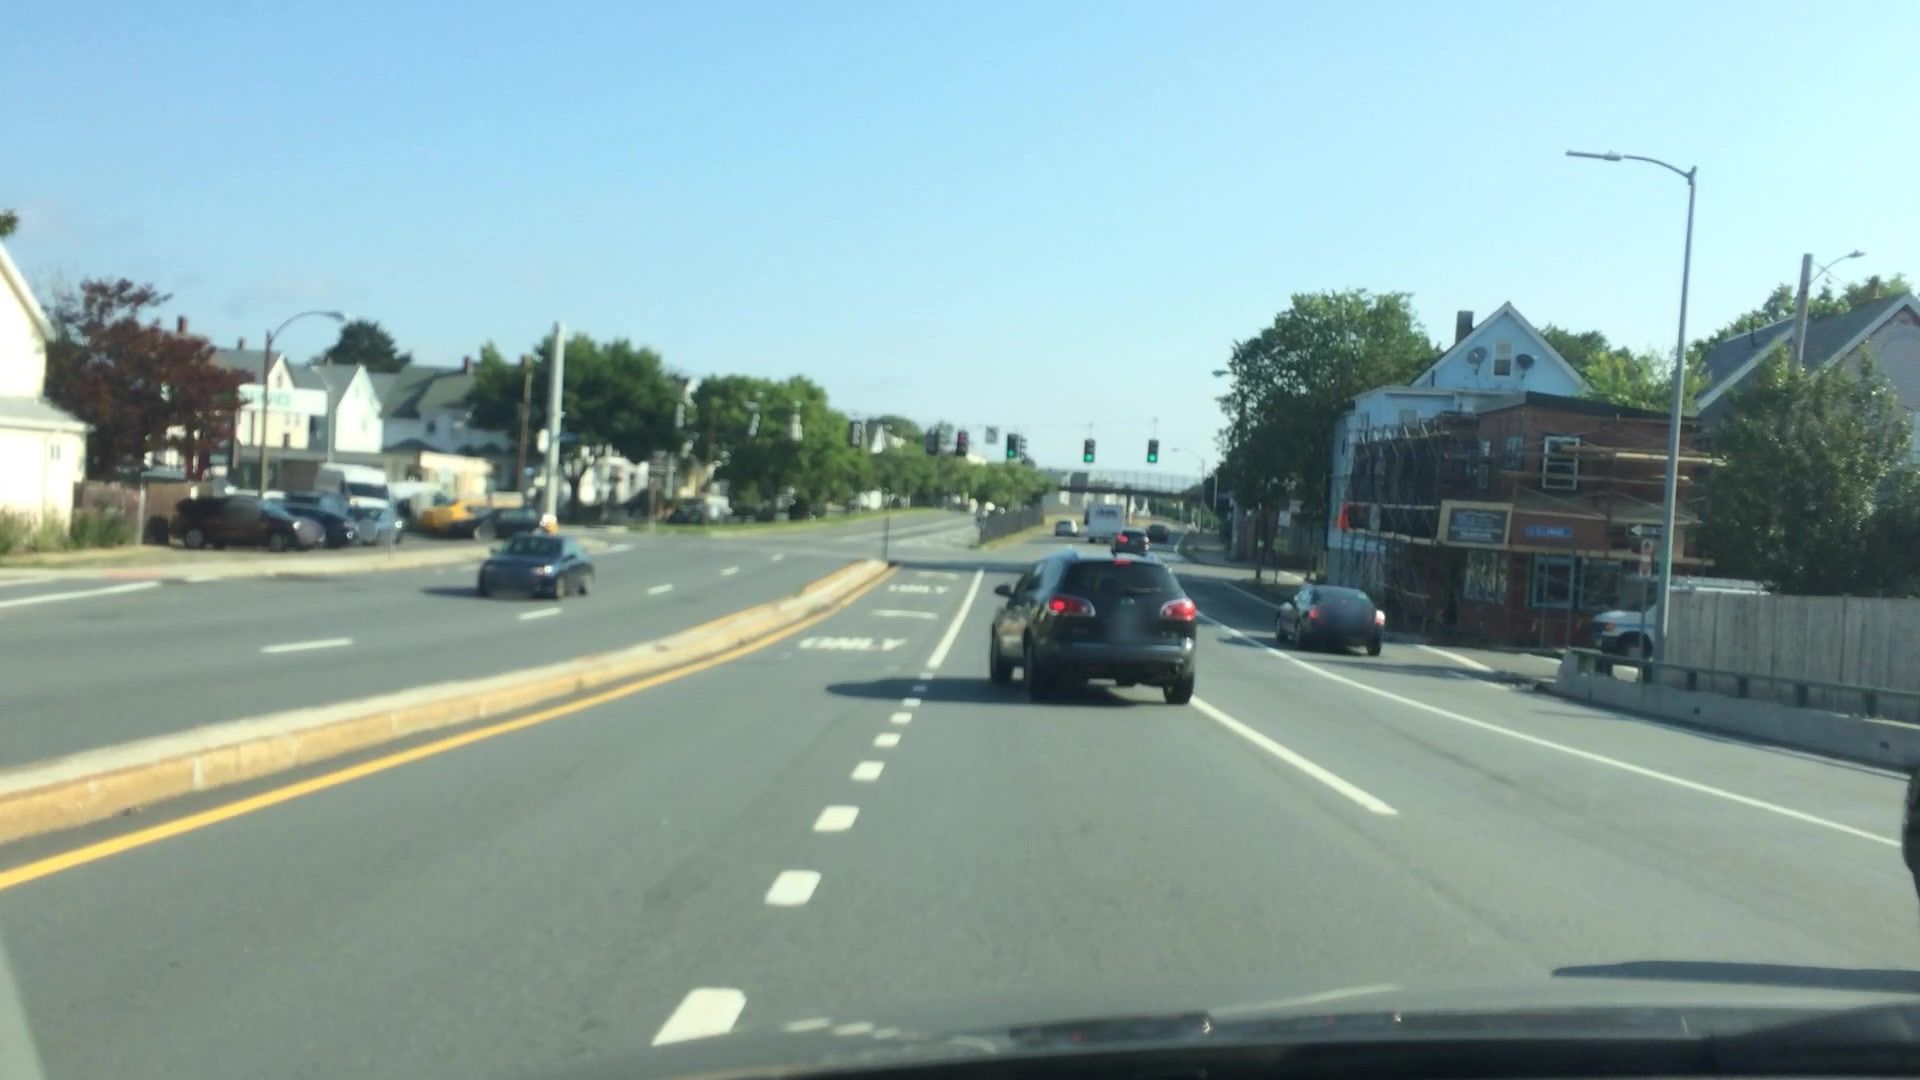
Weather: clear
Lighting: day
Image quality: good
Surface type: driving surface
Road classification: trunk
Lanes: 3, 4
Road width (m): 45.7
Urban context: urban centre
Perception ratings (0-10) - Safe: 8.09, Lively: 7.72, Beautiful: 3.56, Boring: 2.47, Depressing: 2.17, Wealthy: 4.12